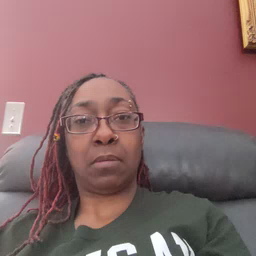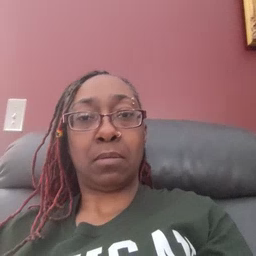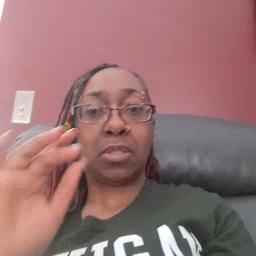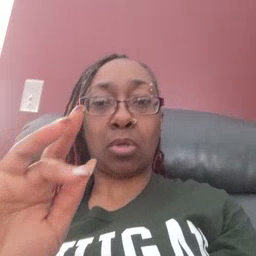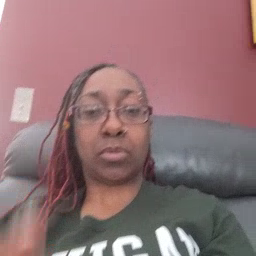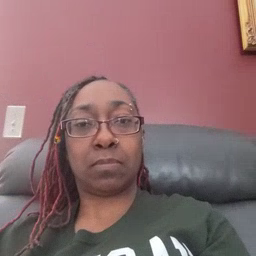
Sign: touch